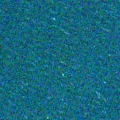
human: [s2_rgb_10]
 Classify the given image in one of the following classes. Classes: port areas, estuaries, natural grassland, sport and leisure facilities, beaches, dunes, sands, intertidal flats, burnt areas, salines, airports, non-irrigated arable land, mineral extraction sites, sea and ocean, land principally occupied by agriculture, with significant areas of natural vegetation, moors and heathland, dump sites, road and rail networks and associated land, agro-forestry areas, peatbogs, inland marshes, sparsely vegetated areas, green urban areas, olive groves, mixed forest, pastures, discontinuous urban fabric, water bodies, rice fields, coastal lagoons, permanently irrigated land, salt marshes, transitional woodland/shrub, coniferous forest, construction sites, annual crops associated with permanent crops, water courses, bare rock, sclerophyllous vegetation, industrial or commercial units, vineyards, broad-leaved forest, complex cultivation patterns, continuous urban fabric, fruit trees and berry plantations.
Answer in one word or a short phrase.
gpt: sea and ocean